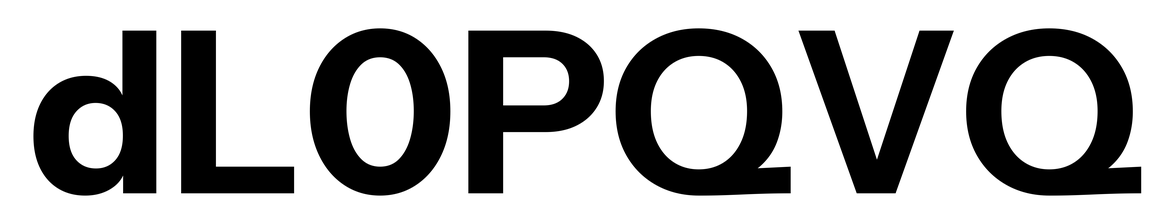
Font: InstrumentSans_Bold